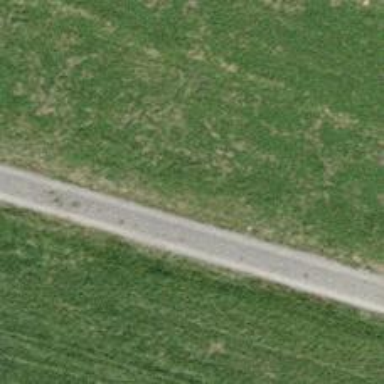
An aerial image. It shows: Track with fine gravel surface. The track type is grade3.